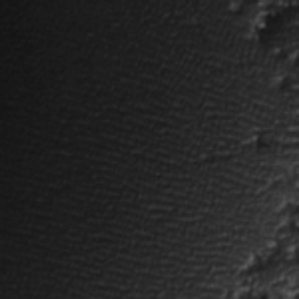
Label: frost